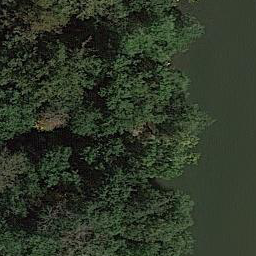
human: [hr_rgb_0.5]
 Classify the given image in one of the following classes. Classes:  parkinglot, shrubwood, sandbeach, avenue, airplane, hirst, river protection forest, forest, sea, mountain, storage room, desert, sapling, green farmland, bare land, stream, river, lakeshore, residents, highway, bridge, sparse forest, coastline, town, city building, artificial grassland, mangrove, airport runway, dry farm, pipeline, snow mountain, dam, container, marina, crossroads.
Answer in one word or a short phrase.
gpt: river protection forest